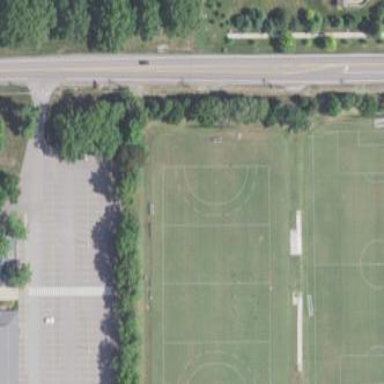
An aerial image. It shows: Grass pitch used for lacrosse and field hockey.